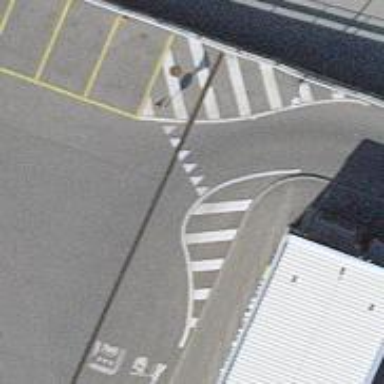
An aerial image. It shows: Road with "give way" sign.